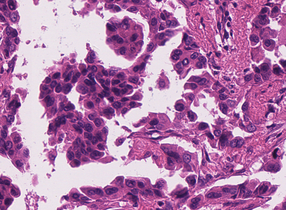
Tumor epithelial tissue: yes
Tumor-associated stroma tissue: yes
Normal tissue: no